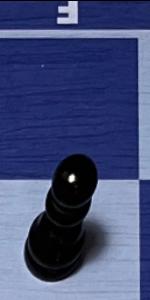
Label: Pawn_Black